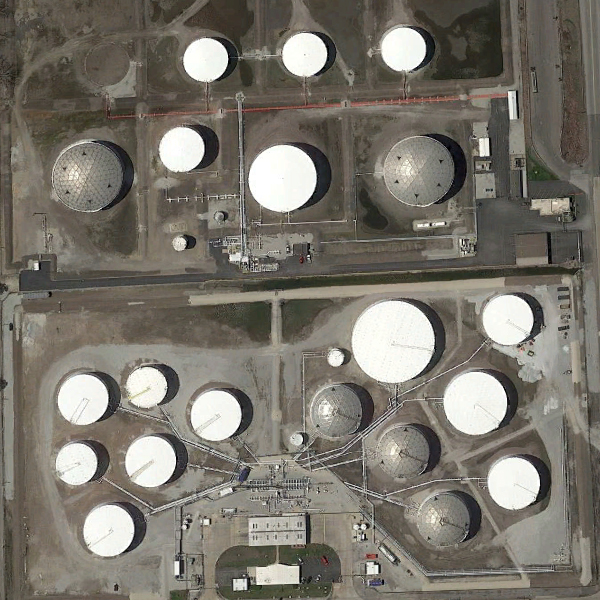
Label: StorageTanks